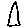
Label: triangle